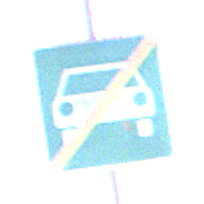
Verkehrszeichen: EndeKraftfahrstrasse
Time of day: SunriseSunset
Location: Outdoor (Nature)
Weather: PartlyCloudy
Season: NotSpecified
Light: Natural